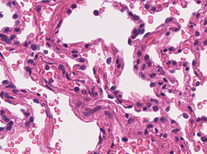
Tumor epithelial tissue: no
Tumor-associated stroma tissue: no
Normal tissue: yes